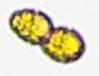
Label: Margalefidinium